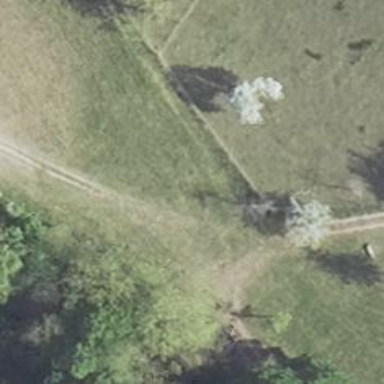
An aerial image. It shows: Dirt path with tracktype grade5.